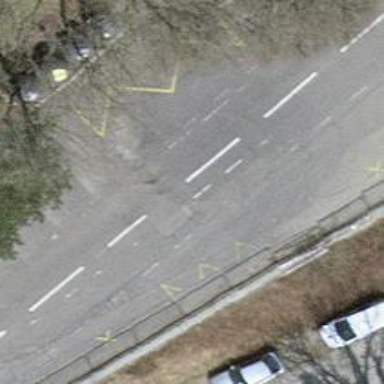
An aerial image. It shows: Public transport stop position.